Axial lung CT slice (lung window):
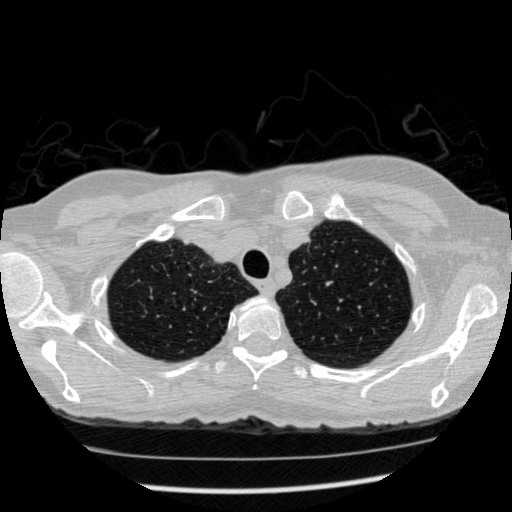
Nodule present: no